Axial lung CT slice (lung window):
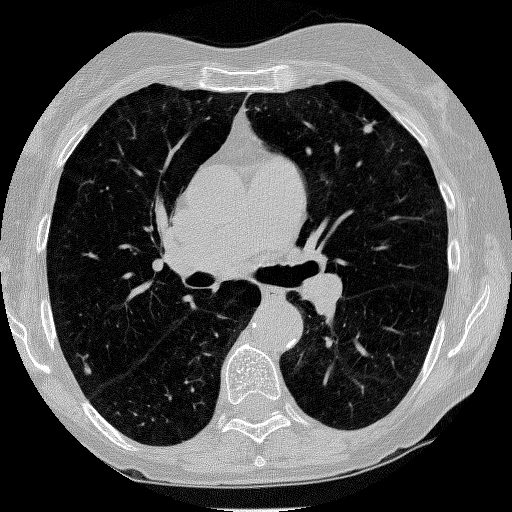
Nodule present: yes
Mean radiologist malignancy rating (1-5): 3